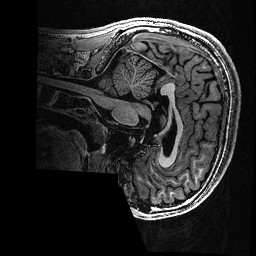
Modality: T1w
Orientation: sagittal
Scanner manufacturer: ge
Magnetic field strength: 3 T
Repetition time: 0.00766 s
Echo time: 0.003476 s